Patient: sex M, age 75
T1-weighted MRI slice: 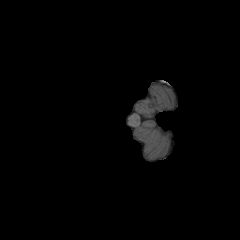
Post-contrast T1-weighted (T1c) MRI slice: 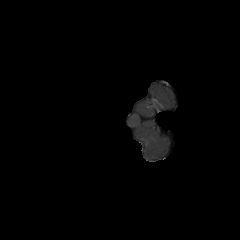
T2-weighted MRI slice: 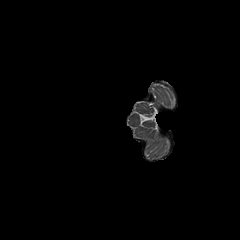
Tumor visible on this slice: no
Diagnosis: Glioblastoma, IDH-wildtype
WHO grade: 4